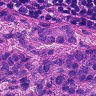
Metastatic tissue present: yes